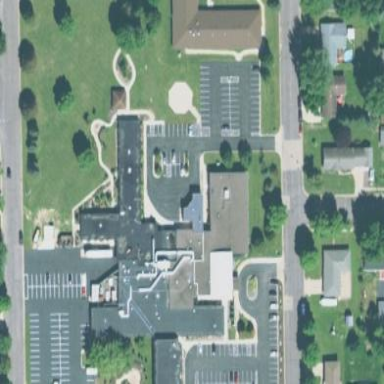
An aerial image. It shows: Hospital providing healthcare services.